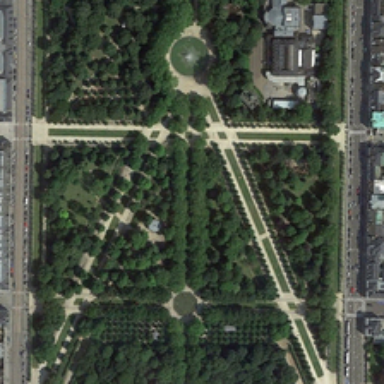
The square is surrounded by busy roads .